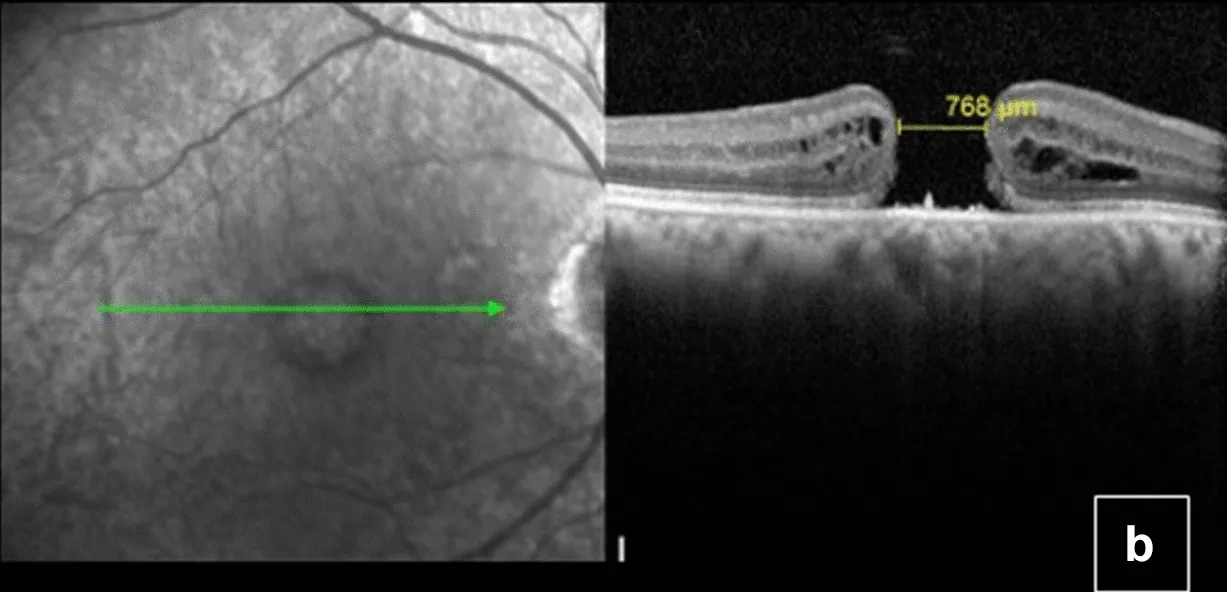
Color fundus picture and optical coherence tomography (OCT) of the right eye before surgery, showing a large macular hole (a-b).
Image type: ophthalmic_imaging (oct)